Field crop: tomato
Growth stage: 1
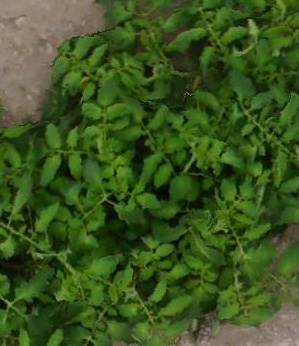
Species: tomato